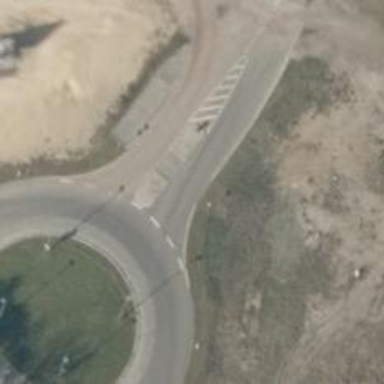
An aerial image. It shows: Uncontrolled crossing with central island on the road.